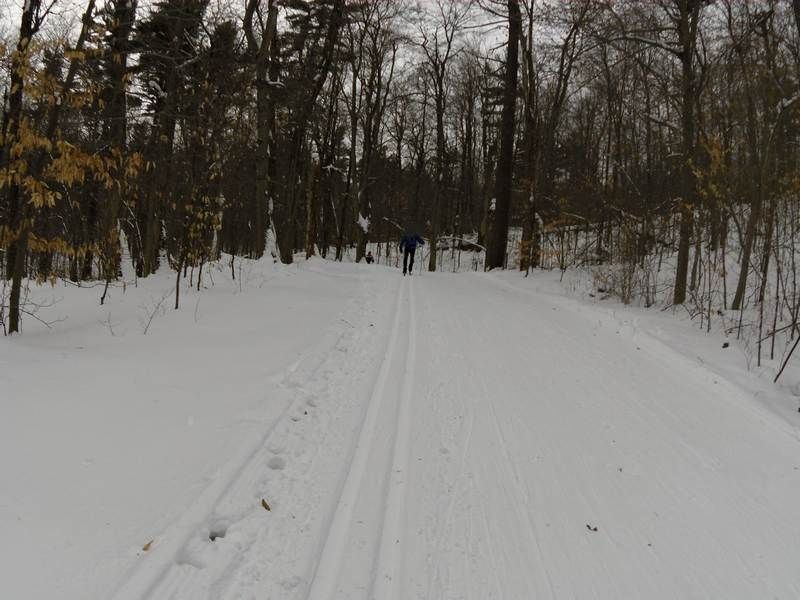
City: ottawa-gatineau